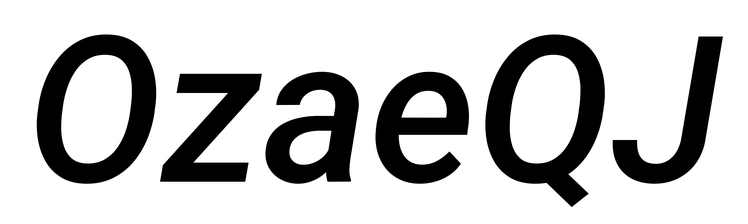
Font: Roboto-Italic_Medium_Italic